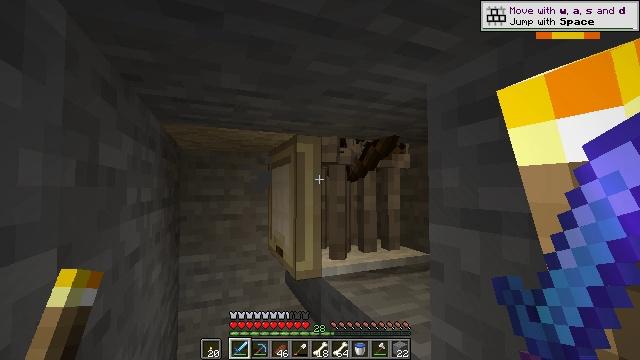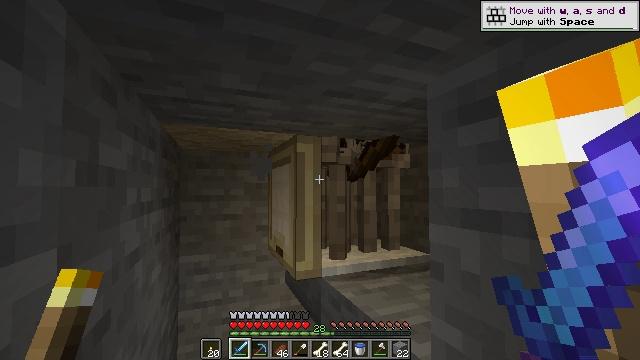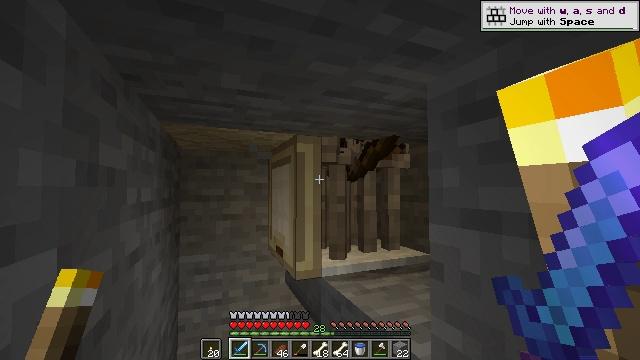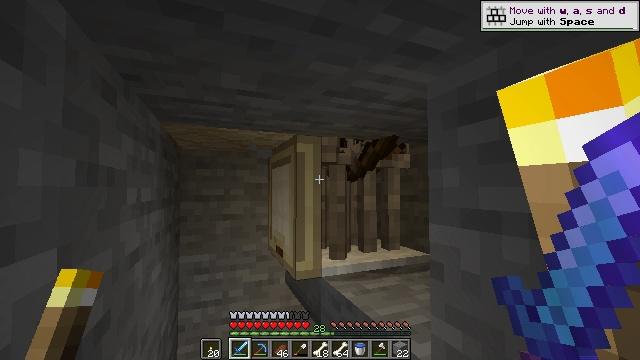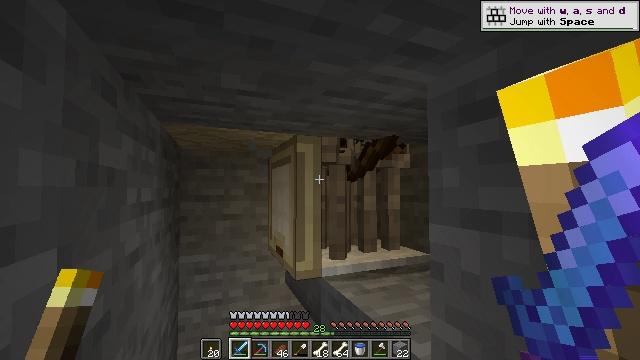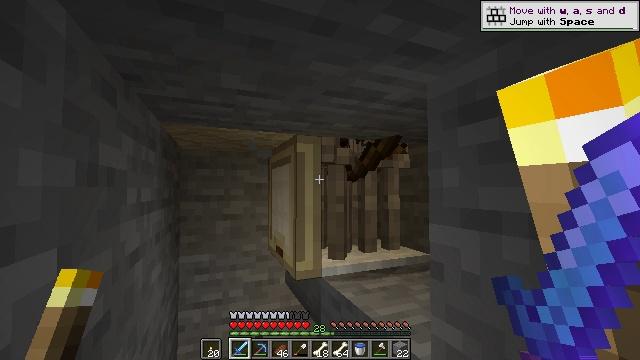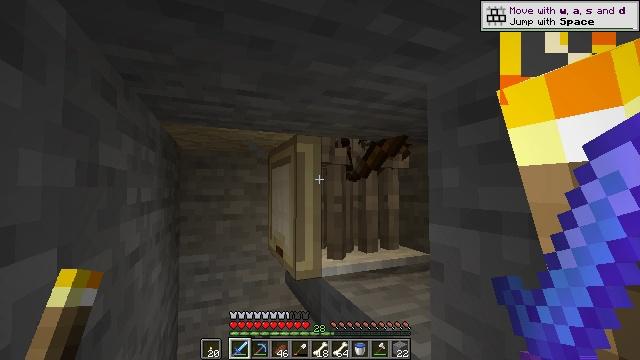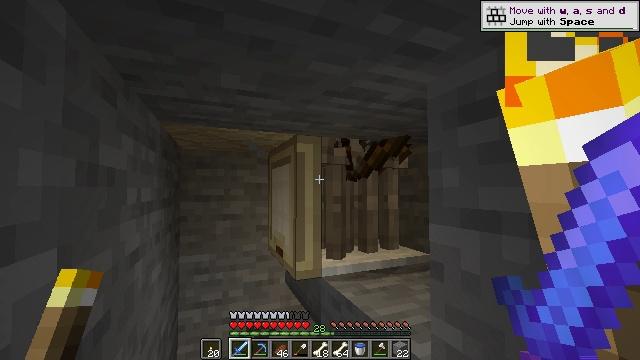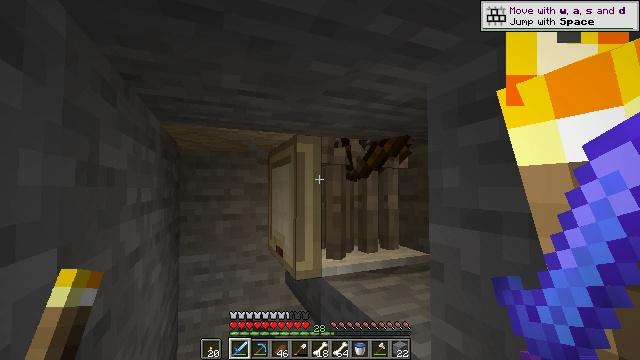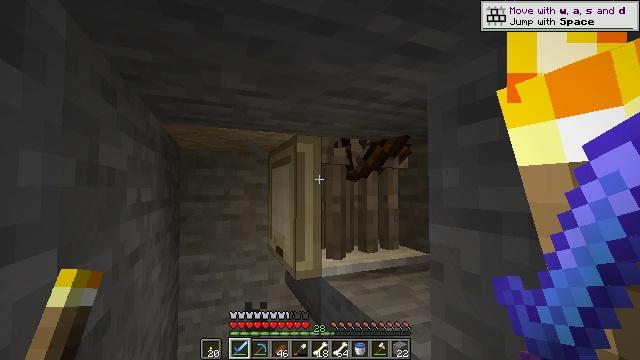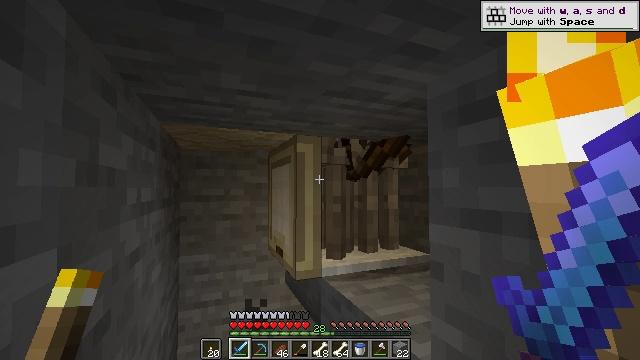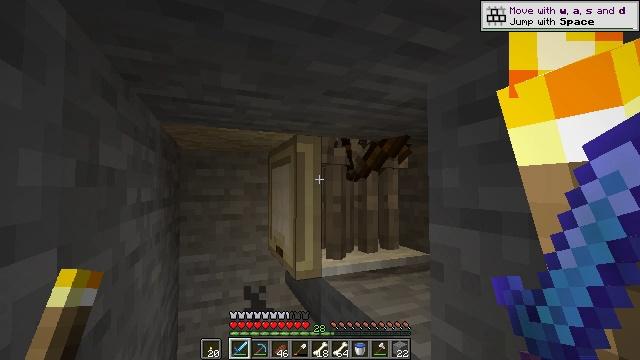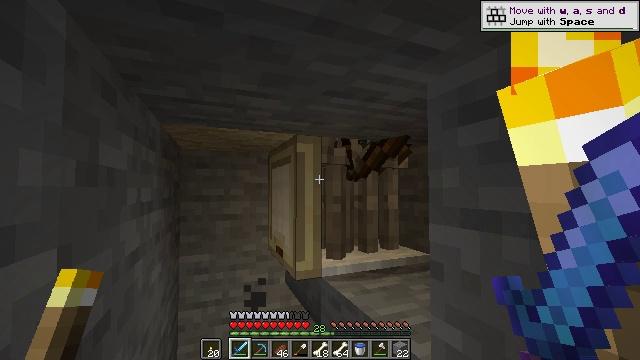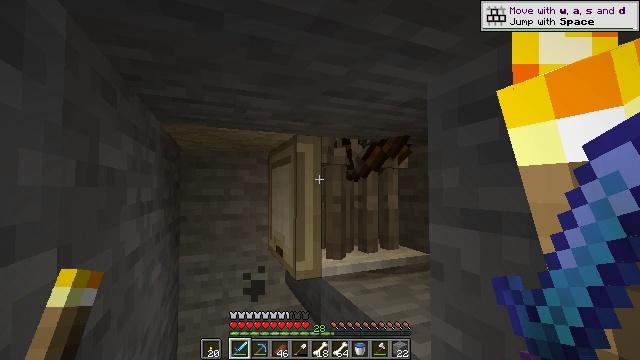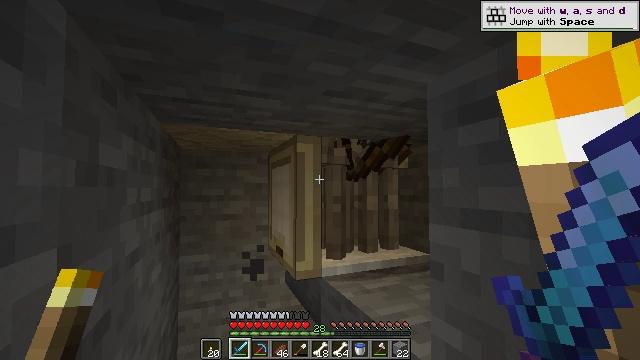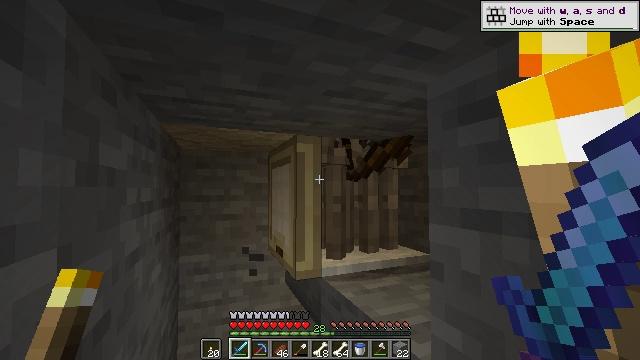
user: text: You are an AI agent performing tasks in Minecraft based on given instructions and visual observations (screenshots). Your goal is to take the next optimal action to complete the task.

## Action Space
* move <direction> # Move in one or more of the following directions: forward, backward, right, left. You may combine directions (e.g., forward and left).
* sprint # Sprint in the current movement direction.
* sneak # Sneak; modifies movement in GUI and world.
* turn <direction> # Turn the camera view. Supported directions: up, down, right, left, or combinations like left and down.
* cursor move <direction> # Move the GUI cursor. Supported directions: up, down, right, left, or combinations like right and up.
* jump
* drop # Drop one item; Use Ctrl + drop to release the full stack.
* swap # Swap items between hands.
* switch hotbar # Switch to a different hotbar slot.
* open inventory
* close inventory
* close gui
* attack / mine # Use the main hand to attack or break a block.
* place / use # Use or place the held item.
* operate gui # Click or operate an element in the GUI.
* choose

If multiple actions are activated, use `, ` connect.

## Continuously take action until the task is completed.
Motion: motion action
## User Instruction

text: Hunt the skeleton.
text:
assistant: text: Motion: no_op
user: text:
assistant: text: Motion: no_op
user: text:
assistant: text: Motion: no_op
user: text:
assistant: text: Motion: no_op
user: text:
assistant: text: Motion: no_op
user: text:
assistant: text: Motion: no_op
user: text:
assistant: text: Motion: no_op
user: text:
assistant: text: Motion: no_op
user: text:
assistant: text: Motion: no_op
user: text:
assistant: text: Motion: no_op
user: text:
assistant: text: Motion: no_op
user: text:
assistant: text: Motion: no_op
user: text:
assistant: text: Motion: no_op
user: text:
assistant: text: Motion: no_op
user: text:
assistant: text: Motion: no_op
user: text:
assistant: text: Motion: no_op
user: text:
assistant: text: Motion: no_op
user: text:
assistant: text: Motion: no_op
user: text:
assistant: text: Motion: no_op
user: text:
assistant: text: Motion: no_op
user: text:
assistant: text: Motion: no_op
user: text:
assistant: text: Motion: no_op
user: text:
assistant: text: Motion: no_op
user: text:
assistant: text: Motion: no_op
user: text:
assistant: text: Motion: no_op
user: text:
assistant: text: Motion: no_op
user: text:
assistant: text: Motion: no_op
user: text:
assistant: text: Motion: no_op
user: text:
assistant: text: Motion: no_op
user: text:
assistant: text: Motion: no_op